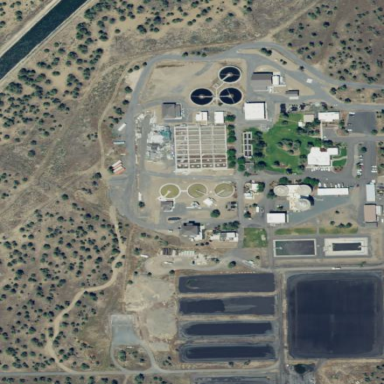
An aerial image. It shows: Industrial area designated for water treatment purposes.